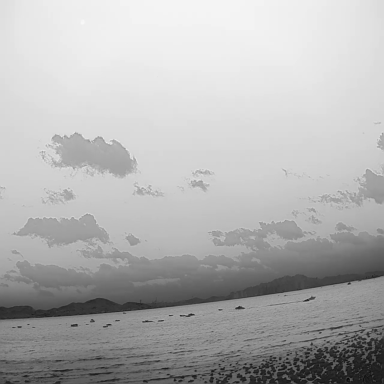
There are 15 objects shown in the infrared image, including a canoe, and 14 bulk_carriers.